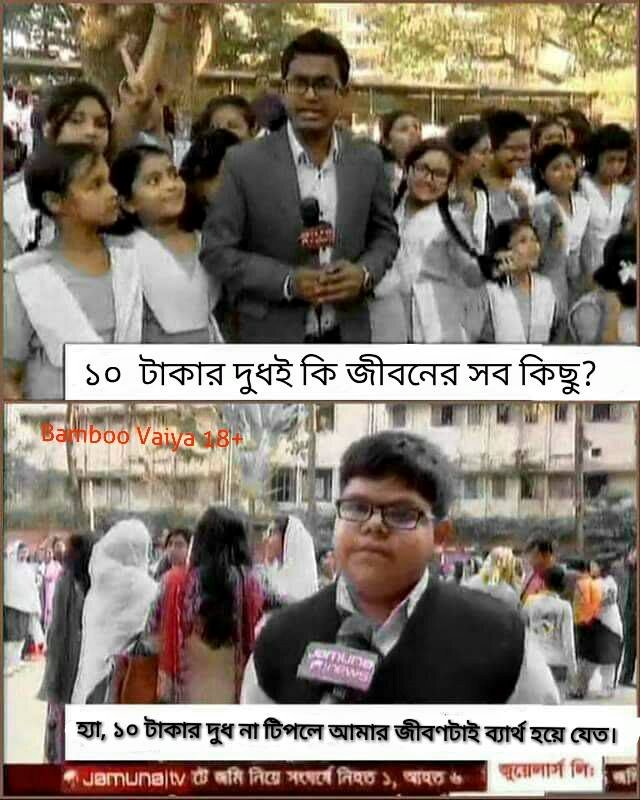
Caption: ১০ টাকার দুধই কি জীবনের সব কিছু ?    হ্যাঁ, ১০ টাকার দুধ না টিপলে আমার জীবণটাই ব্যর্থ হয়ে যেত ।
Label: hate